Question: I want to get the name of parent that this name is (Ahmed) from its child 'E_Mail'. How can get this parent name and assign its value in the variable?

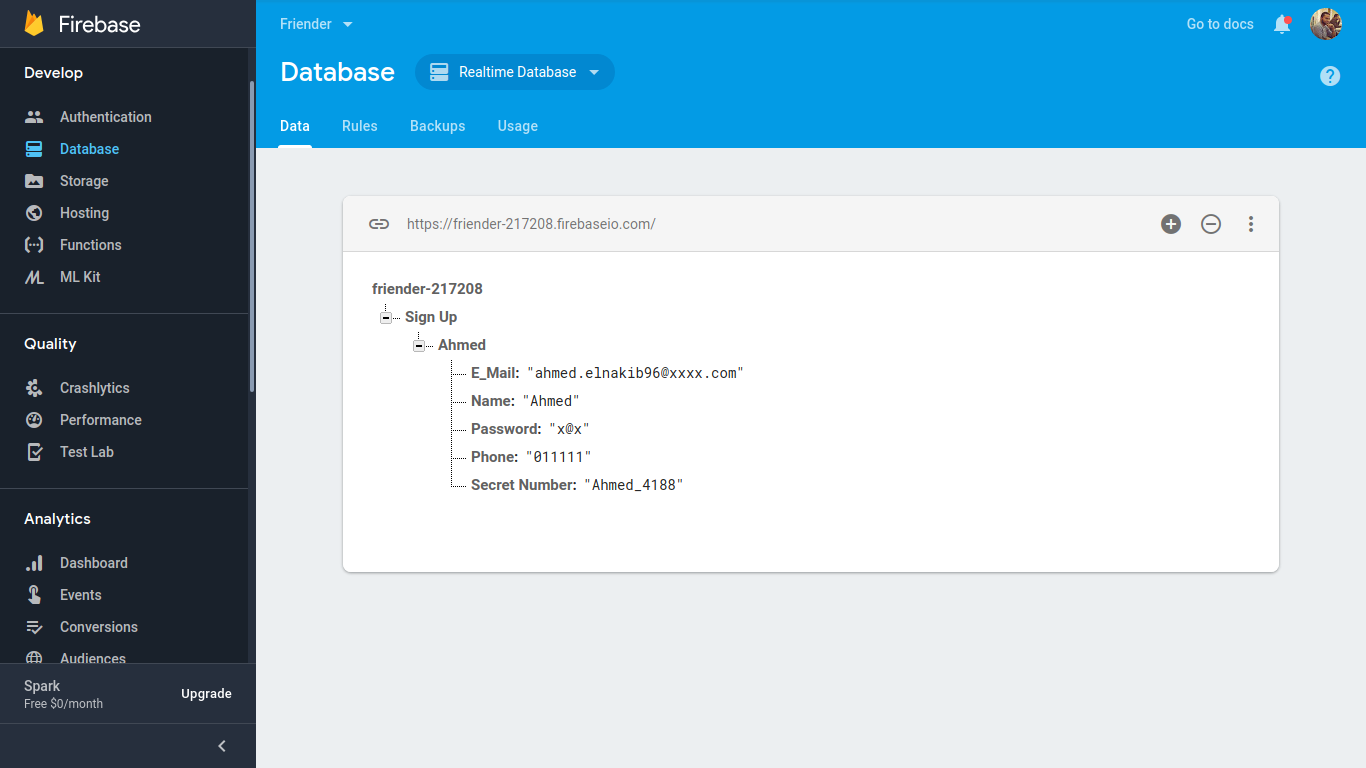
Answer: To solve this, please use the following code:
'''
DatabaseReference rootRef = FirebaseDatabase.getInstance().getReference();
Query query = rootRef.child("Sign Up").orderByChild("E_Mail").equalsTo("ahmed.elnakib96@xxxx.com");
ValueEventListener valueEventListener = new ValueEventListener() {
@Override
public void onDataChange(DataSnapshot dataSnapshot) {
for(DataSnapshot ds : dataSnapshot.getChildren()) {
String key = ds.getKey();
Log.d(TAG, key);
}
}
@Override
public void onCancelled(@NonNull DatabaseError databaseError) {
Log.d(TAG, databaseError.getMessage());
}
};
query.addListenerForSingleValueEvent(valueEventListener);
'''
The output in your database will be:
'''
Ahmed
'''